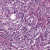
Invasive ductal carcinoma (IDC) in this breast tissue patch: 1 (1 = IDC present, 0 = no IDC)